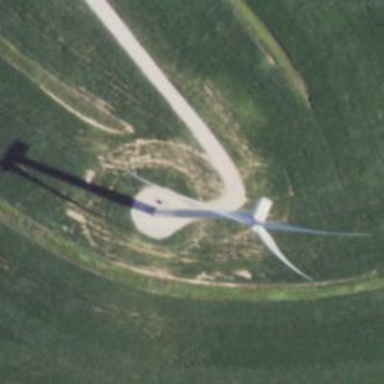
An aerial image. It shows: Wind generator in the form of horizontal axis wind turbine.